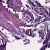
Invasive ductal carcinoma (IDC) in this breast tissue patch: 0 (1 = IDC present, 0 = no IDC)